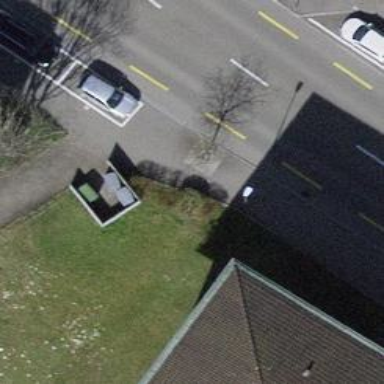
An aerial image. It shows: Asphalt sidewalk along the footway.